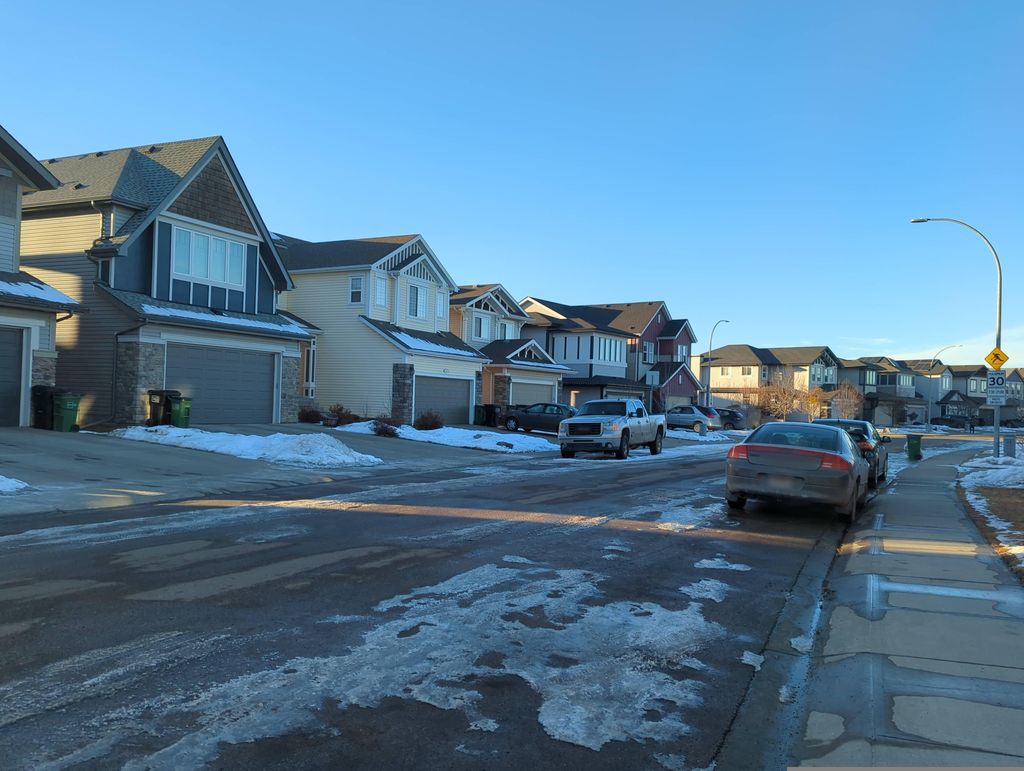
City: edmonton